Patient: sex M, age 61
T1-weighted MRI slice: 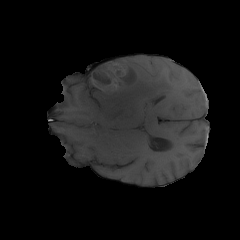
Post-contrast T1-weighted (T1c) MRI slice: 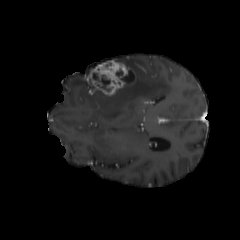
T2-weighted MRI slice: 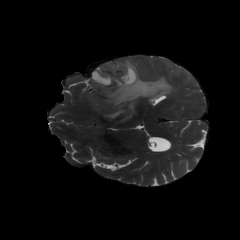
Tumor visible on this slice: yes
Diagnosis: Glioblastoma, IDH-wildtype
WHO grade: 4